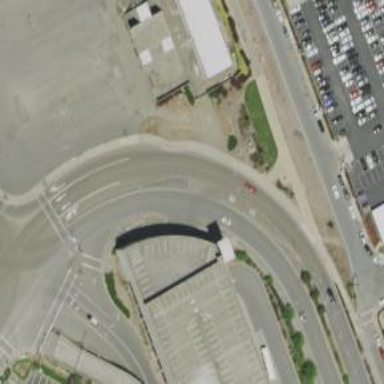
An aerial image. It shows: Busway road.